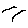
Label: bird